Interaction volume radius: 5 \u00c5
Interaction volume height: 20 \u00c5
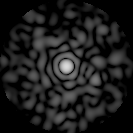
Disorder parameter: 0.8069